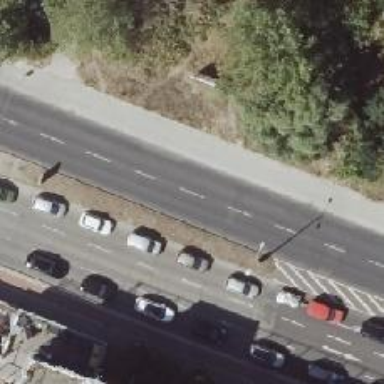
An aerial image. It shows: Tertiary road with asphalt surface. The road has separate sidewalk and lane markings.